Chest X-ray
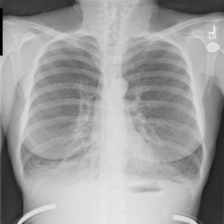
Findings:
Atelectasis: negative
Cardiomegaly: negative
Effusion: negative
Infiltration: negative
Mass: negative
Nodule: negative
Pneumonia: negative
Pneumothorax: negative
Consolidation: negative
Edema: negative
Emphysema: negative
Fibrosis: negative
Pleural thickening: negative
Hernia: negative